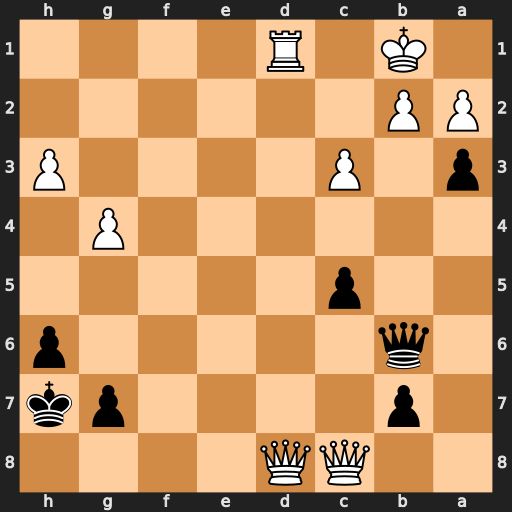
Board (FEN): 2QQ4/1p4pk/1q5p/2p5/6P1/p1P4P/PP6/1K1R4
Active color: b
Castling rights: -
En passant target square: -
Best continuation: Qxb2#